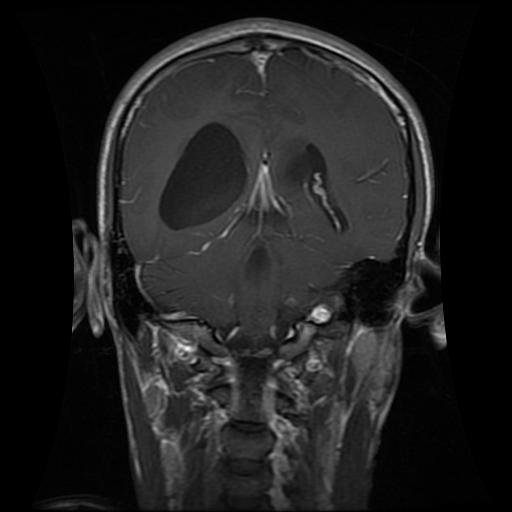
Label: glioma